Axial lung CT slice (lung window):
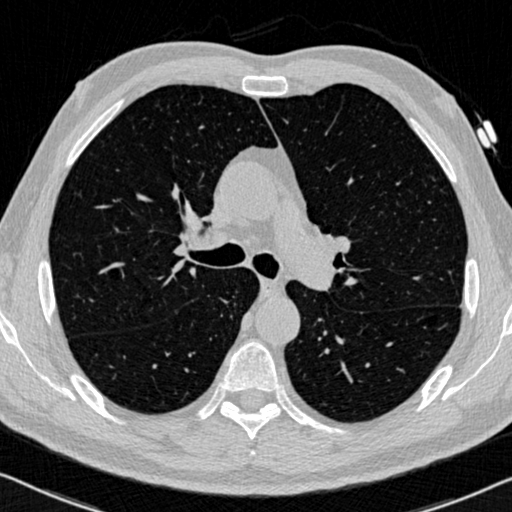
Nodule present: no